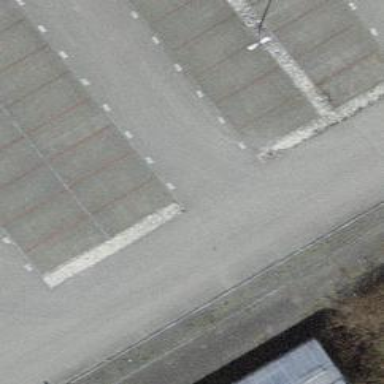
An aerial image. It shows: Parking aisle designated as service road.